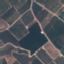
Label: PermanentCrop